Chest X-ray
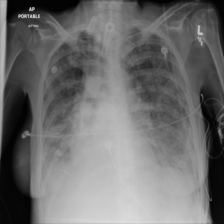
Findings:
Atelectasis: negative
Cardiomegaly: negative
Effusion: negative
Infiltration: positive
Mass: negative
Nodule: negative
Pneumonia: negative
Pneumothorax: negative
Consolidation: negative
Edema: negative
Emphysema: negative
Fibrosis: negative
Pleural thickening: negative
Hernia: negative